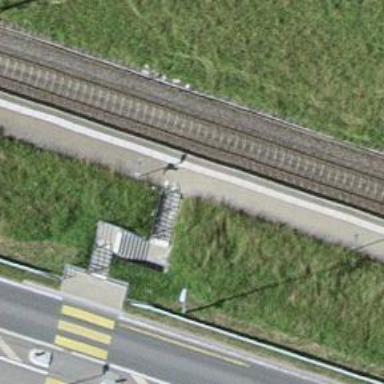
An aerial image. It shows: Platform for public transport at railway station.